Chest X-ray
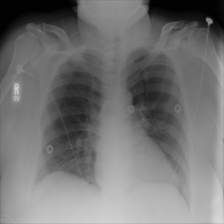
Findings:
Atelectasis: negative
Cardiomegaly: negative
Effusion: negative
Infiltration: positive
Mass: negative
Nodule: negative
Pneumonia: negative
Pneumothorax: negative
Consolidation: negative
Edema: negative
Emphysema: negative
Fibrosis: negative
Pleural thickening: negative
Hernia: negative